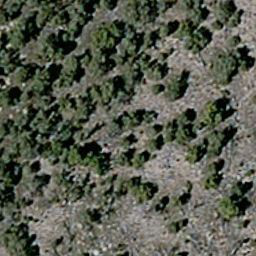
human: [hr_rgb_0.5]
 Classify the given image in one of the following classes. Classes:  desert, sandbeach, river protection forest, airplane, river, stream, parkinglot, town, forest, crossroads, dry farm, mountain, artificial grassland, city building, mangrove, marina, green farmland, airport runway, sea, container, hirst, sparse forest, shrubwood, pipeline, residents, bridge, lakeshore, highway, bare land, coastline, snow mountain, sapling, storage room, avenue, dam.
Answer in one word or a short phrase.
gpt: sparse forest